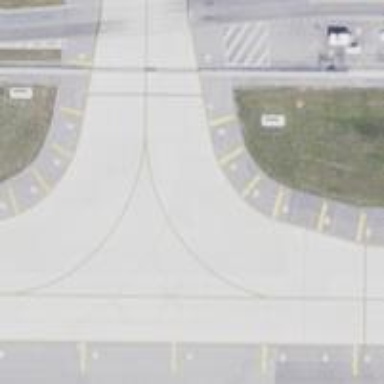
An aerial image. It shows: Image of taxiway at airport.